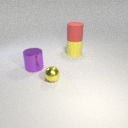
large purple metal cylinder to the left of small yellow metal sphere